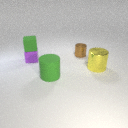
small purple rubber cube below small green rubber cube